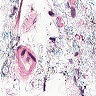
Metastatic tissue present: no